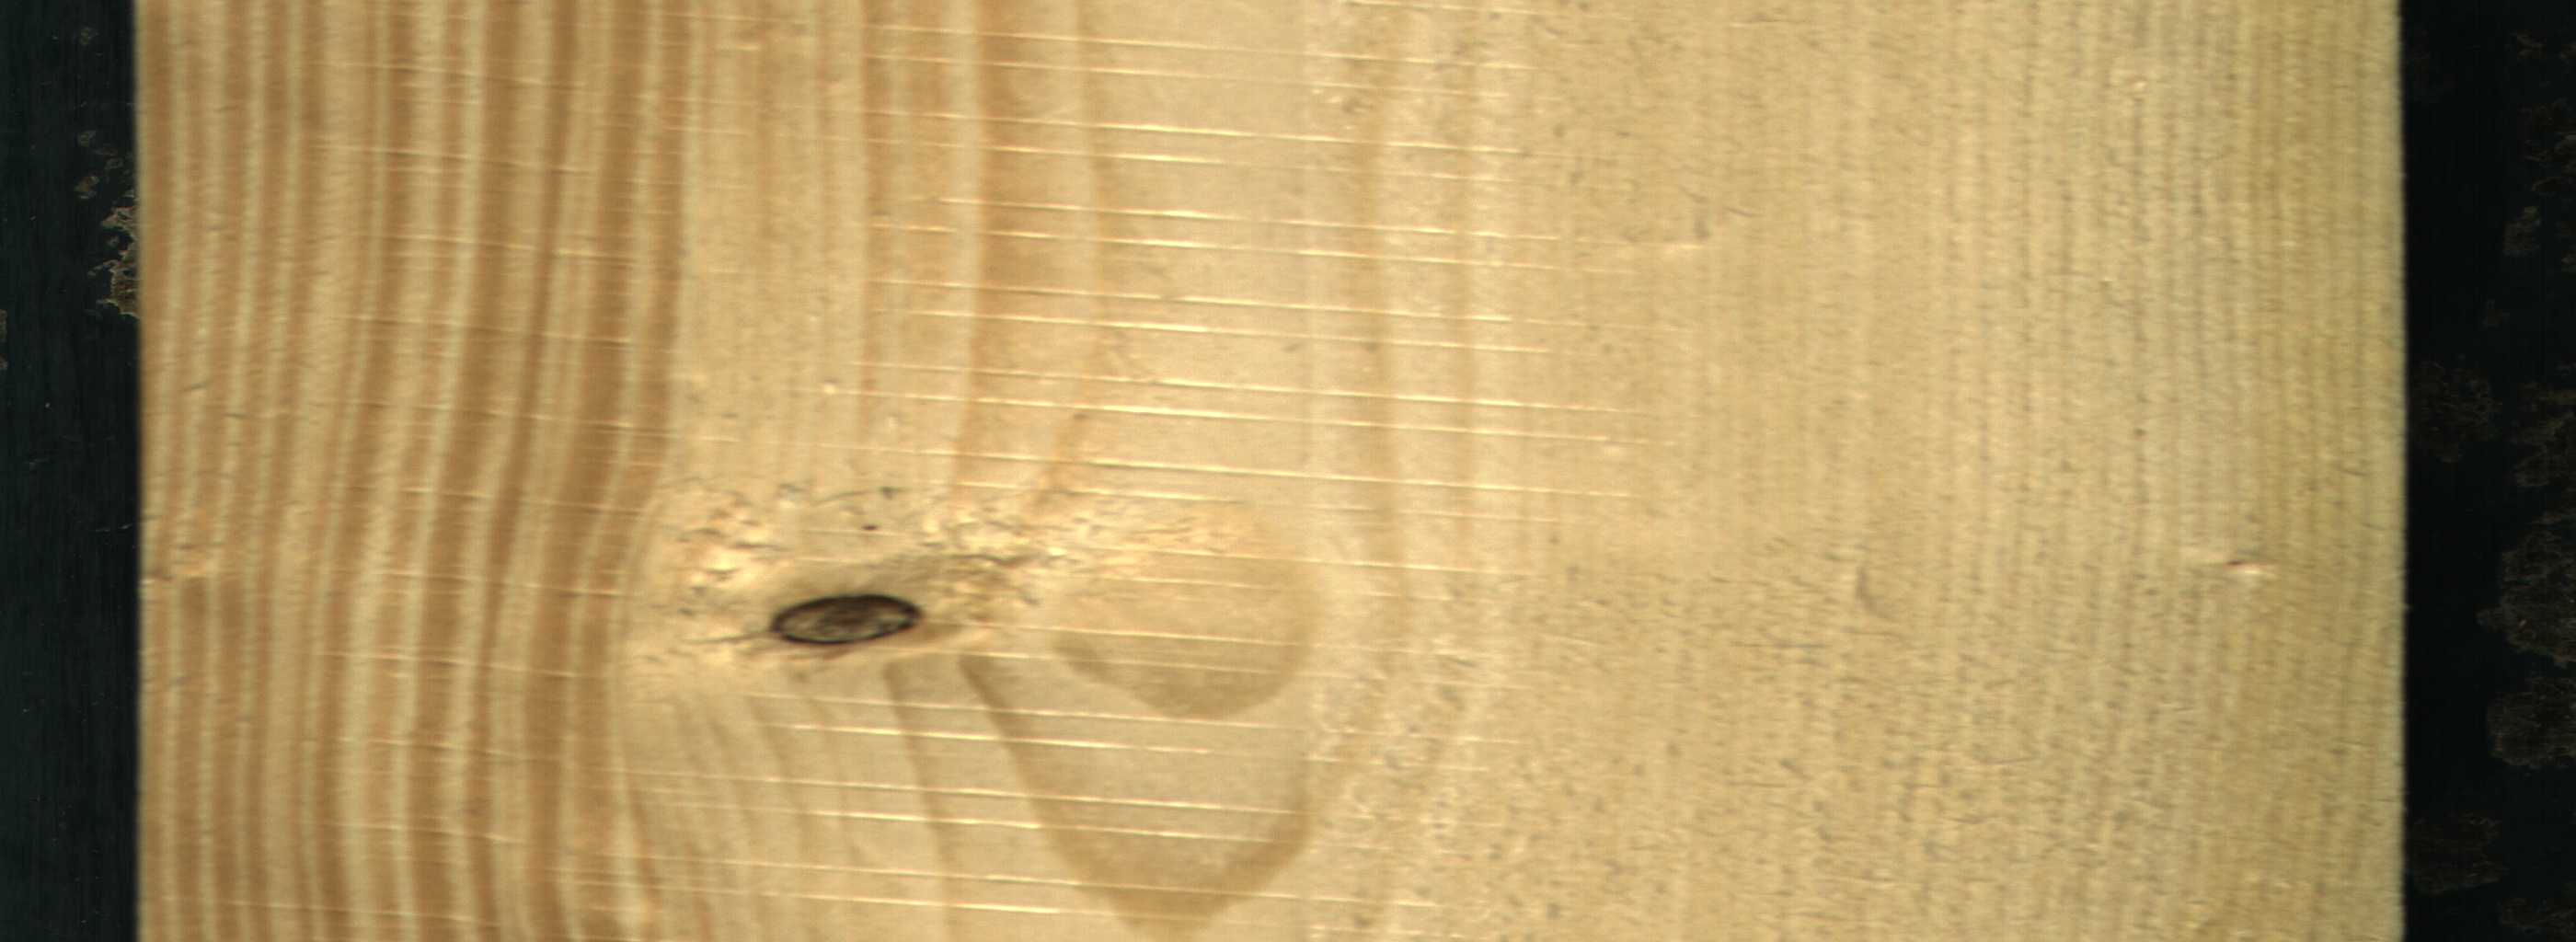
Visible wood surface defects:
Dead_Knot